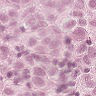
Metastatic tissue present: yes